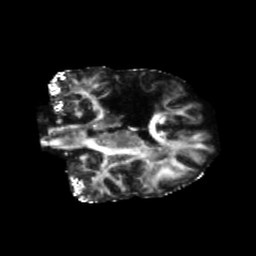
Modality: FA
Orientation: coronal
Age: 46
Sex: female
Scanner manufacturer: siemens
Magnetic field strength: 3 T
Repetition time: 5.47 s
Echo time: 0.0854 s